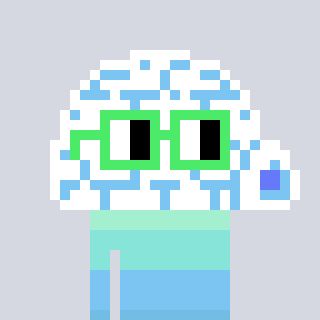
a pixel art character with square light green glasses, a igloo-shaped head and a bege-colored body on a cool background